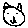
Label: cat